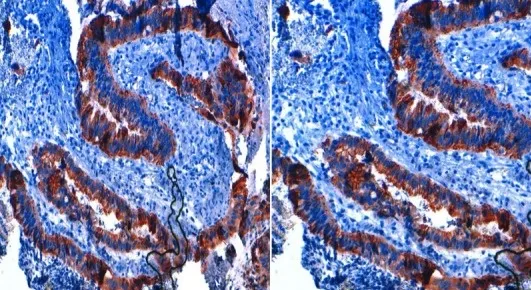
CK19 and CK20 immunohistochemestry highlighting tumor cells in the well differentiated pancreas tumor.
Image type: pathology (immunostaining)